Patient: sex M, age 60
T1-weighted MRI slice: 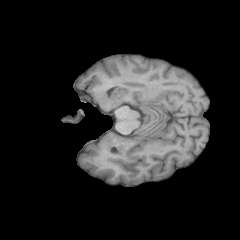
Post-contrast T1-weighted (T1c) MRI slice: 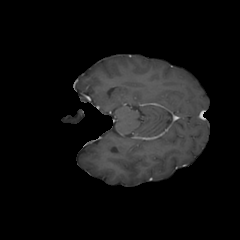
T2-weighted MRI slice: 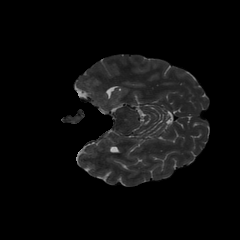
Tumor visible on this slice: no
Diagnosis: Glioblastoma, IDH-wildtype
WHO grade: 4